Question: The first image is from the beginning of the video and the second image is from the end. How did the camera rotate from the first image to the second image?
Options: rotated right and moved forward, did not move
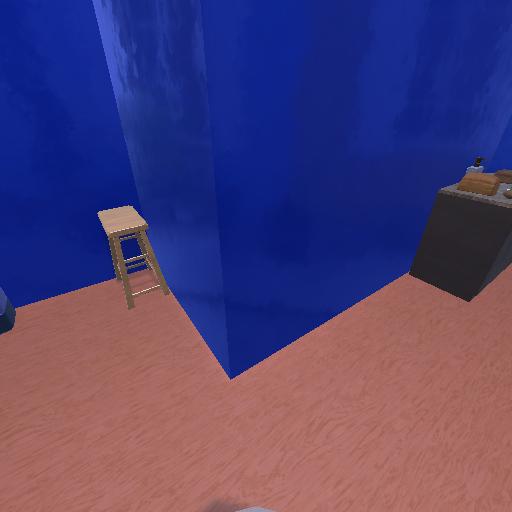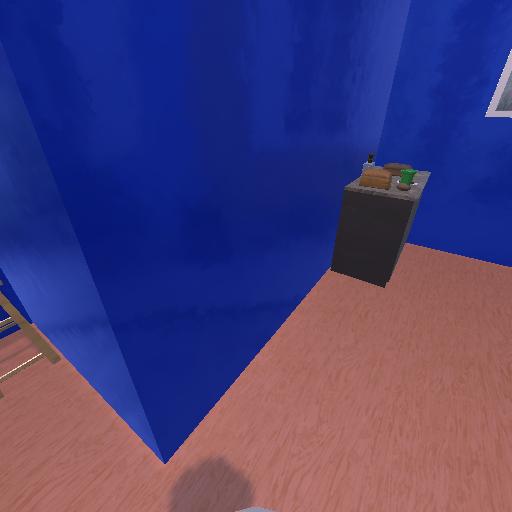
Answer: rotated right and moved forward